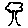
Label: tree